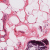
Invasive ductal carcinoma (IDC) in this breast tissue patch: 0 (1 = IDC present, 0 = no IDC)